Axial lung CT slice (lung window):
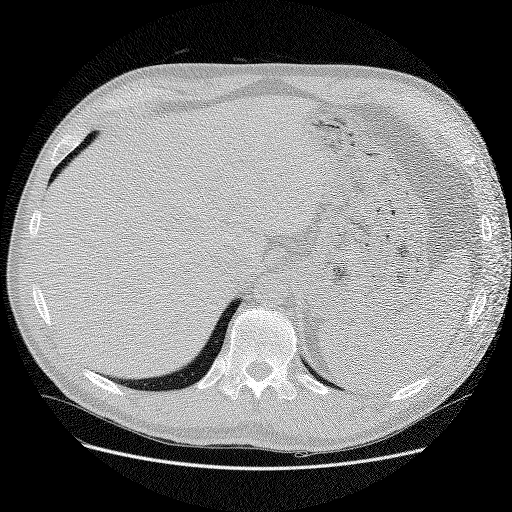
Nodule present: no